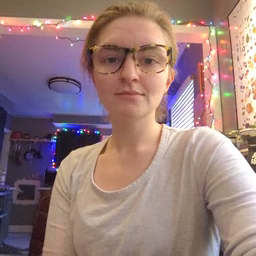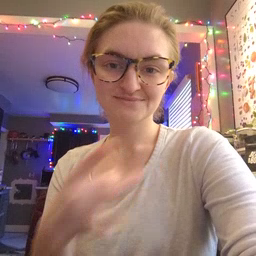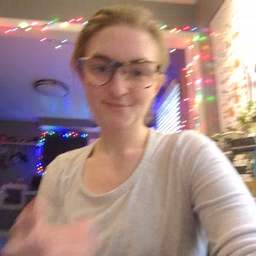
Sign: like